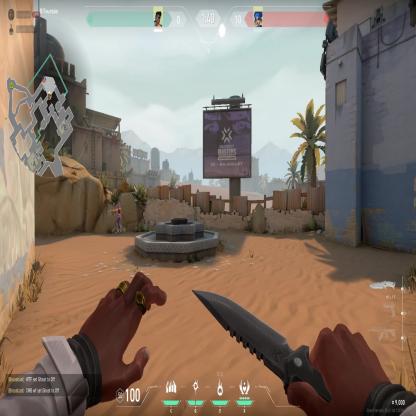
Label: enemy